Field crop: maize
Growth stage: 1
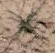
Species: salsola